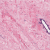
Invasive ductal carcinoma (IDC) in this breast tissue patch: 0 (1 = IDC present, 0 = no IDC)